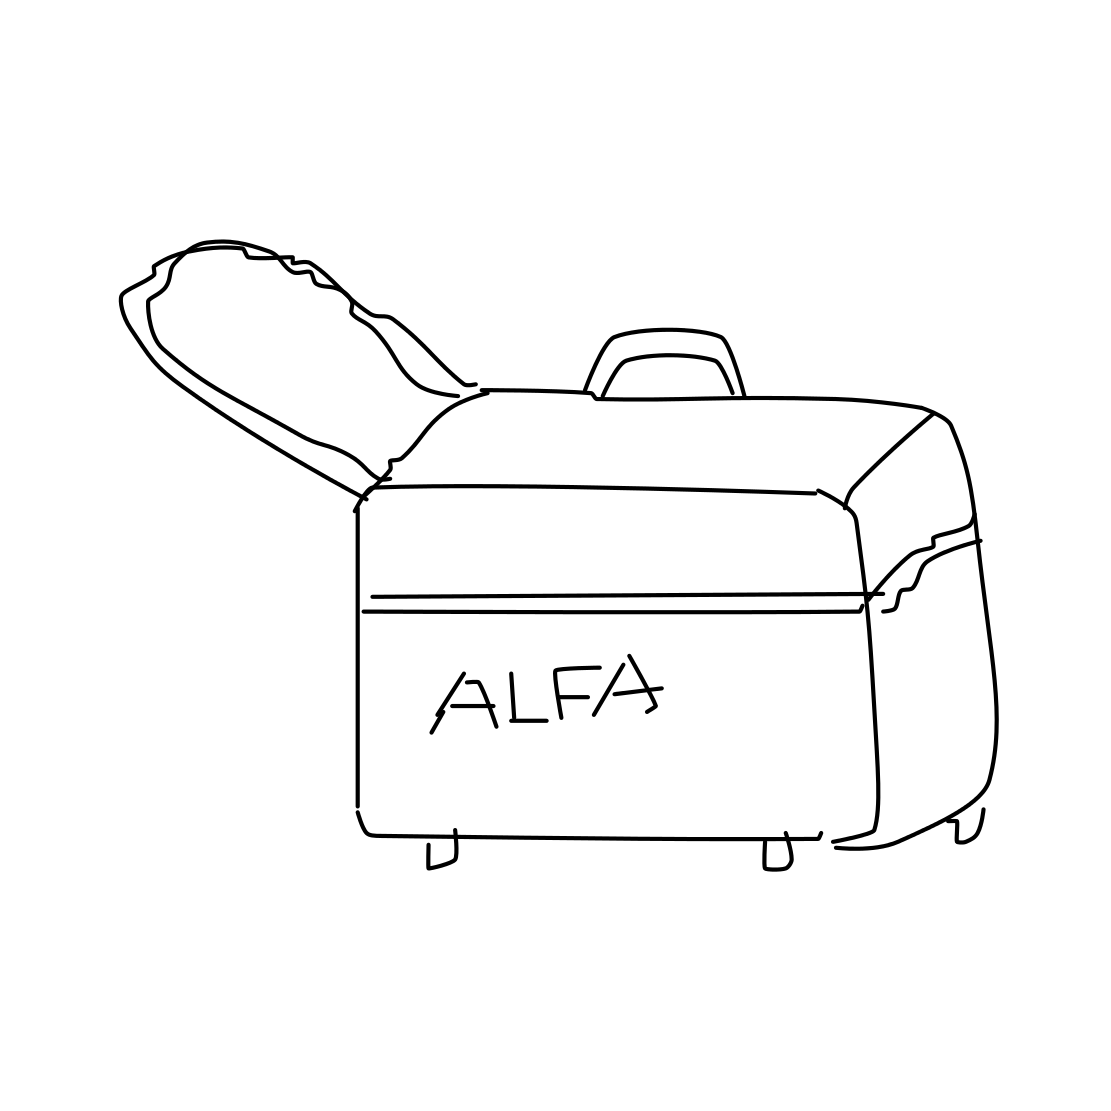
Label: suitcase